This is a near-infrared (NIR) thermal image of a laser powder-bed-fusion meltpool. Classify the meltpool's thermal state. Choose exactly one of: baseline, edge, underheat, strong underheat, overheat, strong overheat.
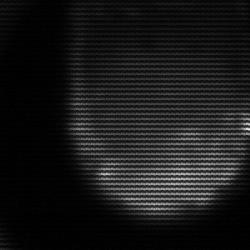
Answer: edge